Aerial crown-view tile of a tropical tree (Barro Colorado Island, Panama), acquired 20241216:
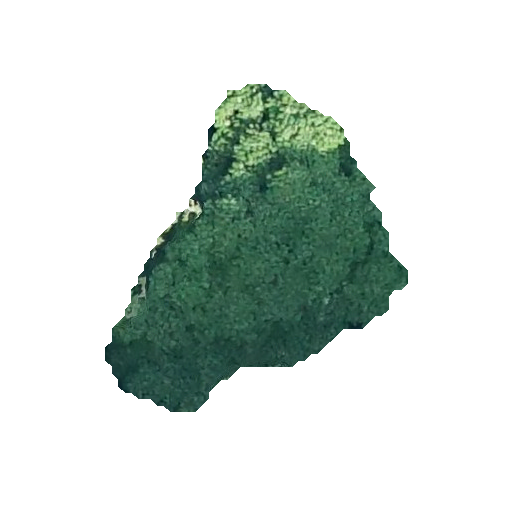
Species: Tachigali panamensis
GBIF accepted scientific name: Tachigali panamensis
Crown area: 82.427 m²